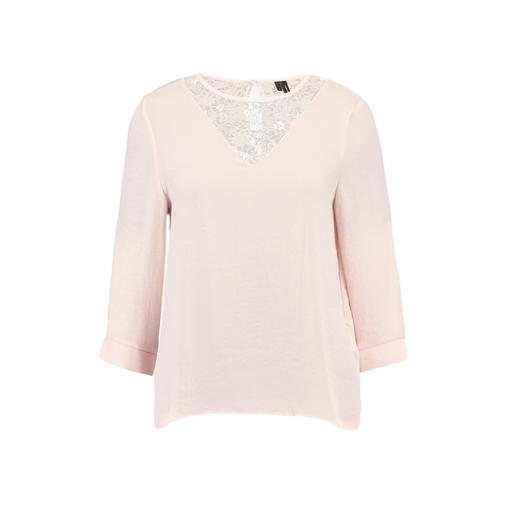
pink lace-detail shirt, pink lace-accented top, pink 3/4-sleeve blouse, white background